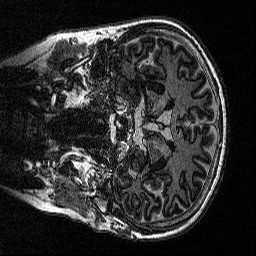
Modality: MP2RAGE
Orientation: coronal
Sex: female
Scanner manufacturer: siemens
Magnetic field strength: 3 T
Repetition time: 5 s
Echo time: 0.00292 s